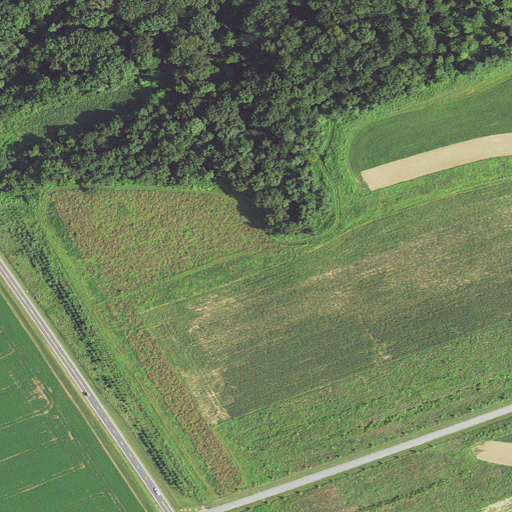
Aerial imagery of cape in Maryland named Shrewsbury Neck containing cultivated crops, deciduous forest, open development, woody wetlands, and medium intensity development